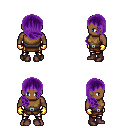
a pixel art fantasy rpg character, male body template, human, dark skin, leather chest armor, gold greaves, purple right-swept hairstyle, gold gloves, maroon shoes, four views (front, back, left, right), 2x2 character sprite sheet, small pixel art, hard edges, no anti-aliasing